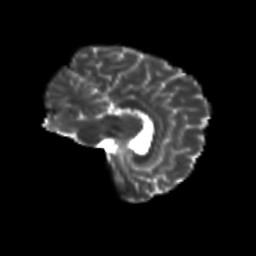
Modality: T2w
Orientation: sagittal
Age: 19
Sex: male
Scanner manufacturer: siemens
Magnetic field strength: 3 T
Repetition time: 8.6 s
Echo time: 0.095 s